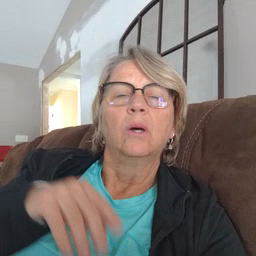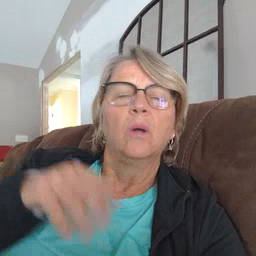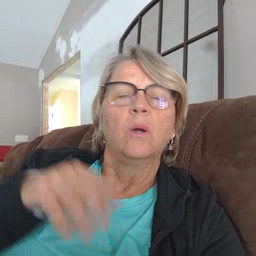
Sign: snack